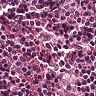
Metastatic tissue present: no